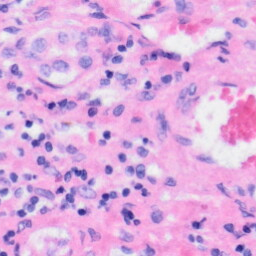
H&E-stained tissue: Liver